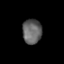
Tissue: lung
Cell type: Endothelial cells
Senescence score: 0.631
Nuclear area (px): 467
Mean DAPI intensity: 99.315